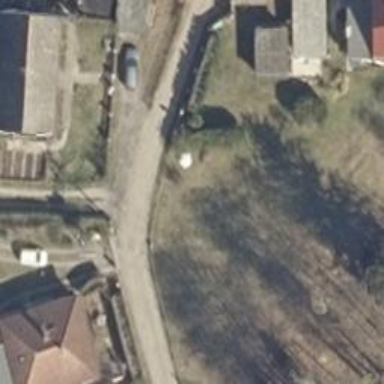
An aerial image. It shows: Residential road.